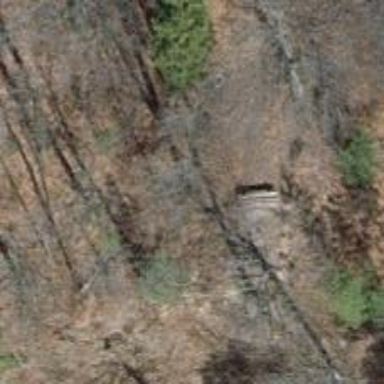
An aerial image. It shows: Bench.